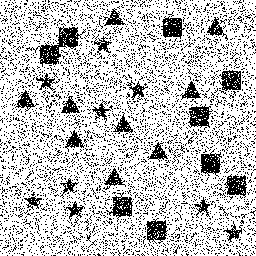
Squares: 9
Triangles: 9
Stars: 9
Total shapes: 27